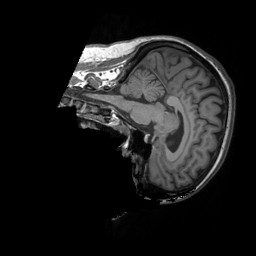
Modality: T1w
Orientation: sagittal
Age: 43
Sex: female
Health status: ill
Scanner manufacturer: siemens
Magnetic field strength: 3 T
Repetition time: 1.9 s
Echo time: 0.00247 s